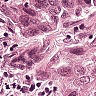
Metastatic tissue present: yes